Question: I have a neo4j graph database with data that looks like the following:

'Item A' is missing in 'Category 1' and 'Item B' is missing in 'Category 2'. 'Category 2' is a child of 'Category 1'.
When an item is missing in a category, it's also missing in all child categories.
How do you query neo4 for all items missing in 'Category 2' including those items missing in parent categories? Bear in mind that 'Category 1' itself could also have a parent with missing items, which should also be included. A 'Category' can only have one or zero parents.
I tried using the following cypher query but it doesn't work. I think this is because the variable relationship is on the 'MISSING_IN' relationship, but it should really be on the 'CHILD_OF' relationship.
'''
MATCH (Category {name:2})<-[r:MISSING_IN*]-(Item) RETURN Item
'''
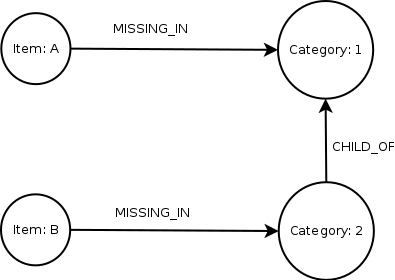
Answer: If you have a root category node, this query should work :
'''
MATCH
path=shortestPath((cat2:Category {name:'2'})-[:CHILD_OF*]->(catRoot:Category {name:'0'} )),
(n)<-[:MISSING_IN]-(item:Item)
WHERE
n IN nodes(path)
RETURN item
'''